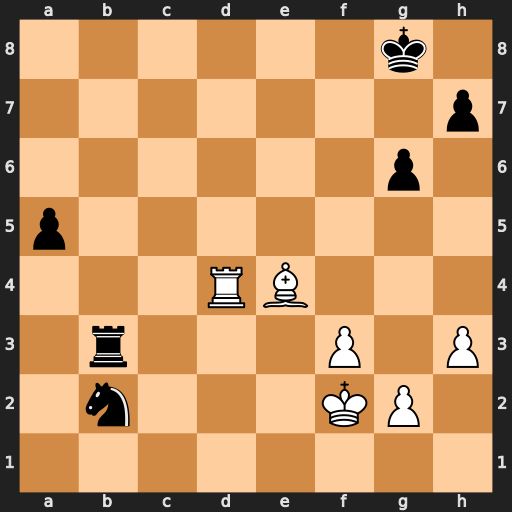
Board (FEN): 6k1/7p/6p1/p7/3RB3/1r3P1P/1n3KP1/8
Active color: w
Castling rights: -
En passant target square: -
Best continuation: Bd5+ Kg7 Bxb3